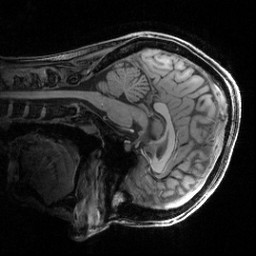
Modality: T1w
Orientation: sagittal
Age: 27
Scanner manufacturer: siemens
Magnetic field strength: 3 T
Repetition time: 2.5 s
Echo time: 0.00444 s